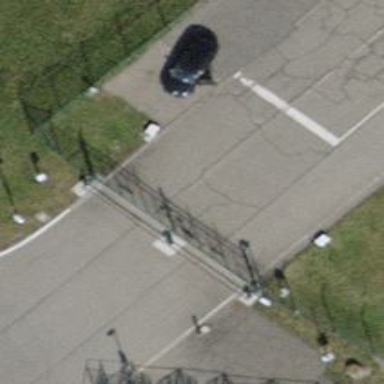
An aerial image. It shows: Wire fence is in place.